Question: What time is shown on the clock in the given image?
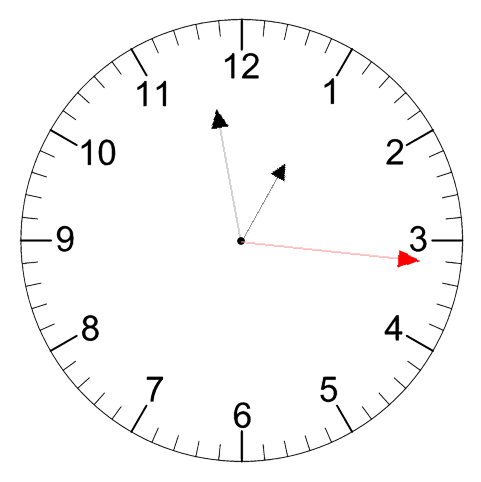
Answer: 12:58:16